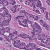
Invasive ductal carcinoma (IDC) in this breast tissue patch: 1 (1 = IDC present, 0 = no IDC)